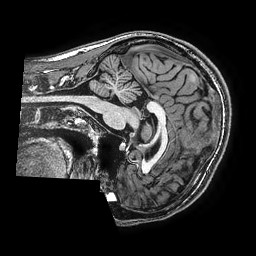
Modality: T1w
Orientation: sagittal
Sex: male
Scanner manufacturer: ge
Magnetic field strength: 3 T
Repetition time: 0.0077 s
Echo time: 0.003436 s